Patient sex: M
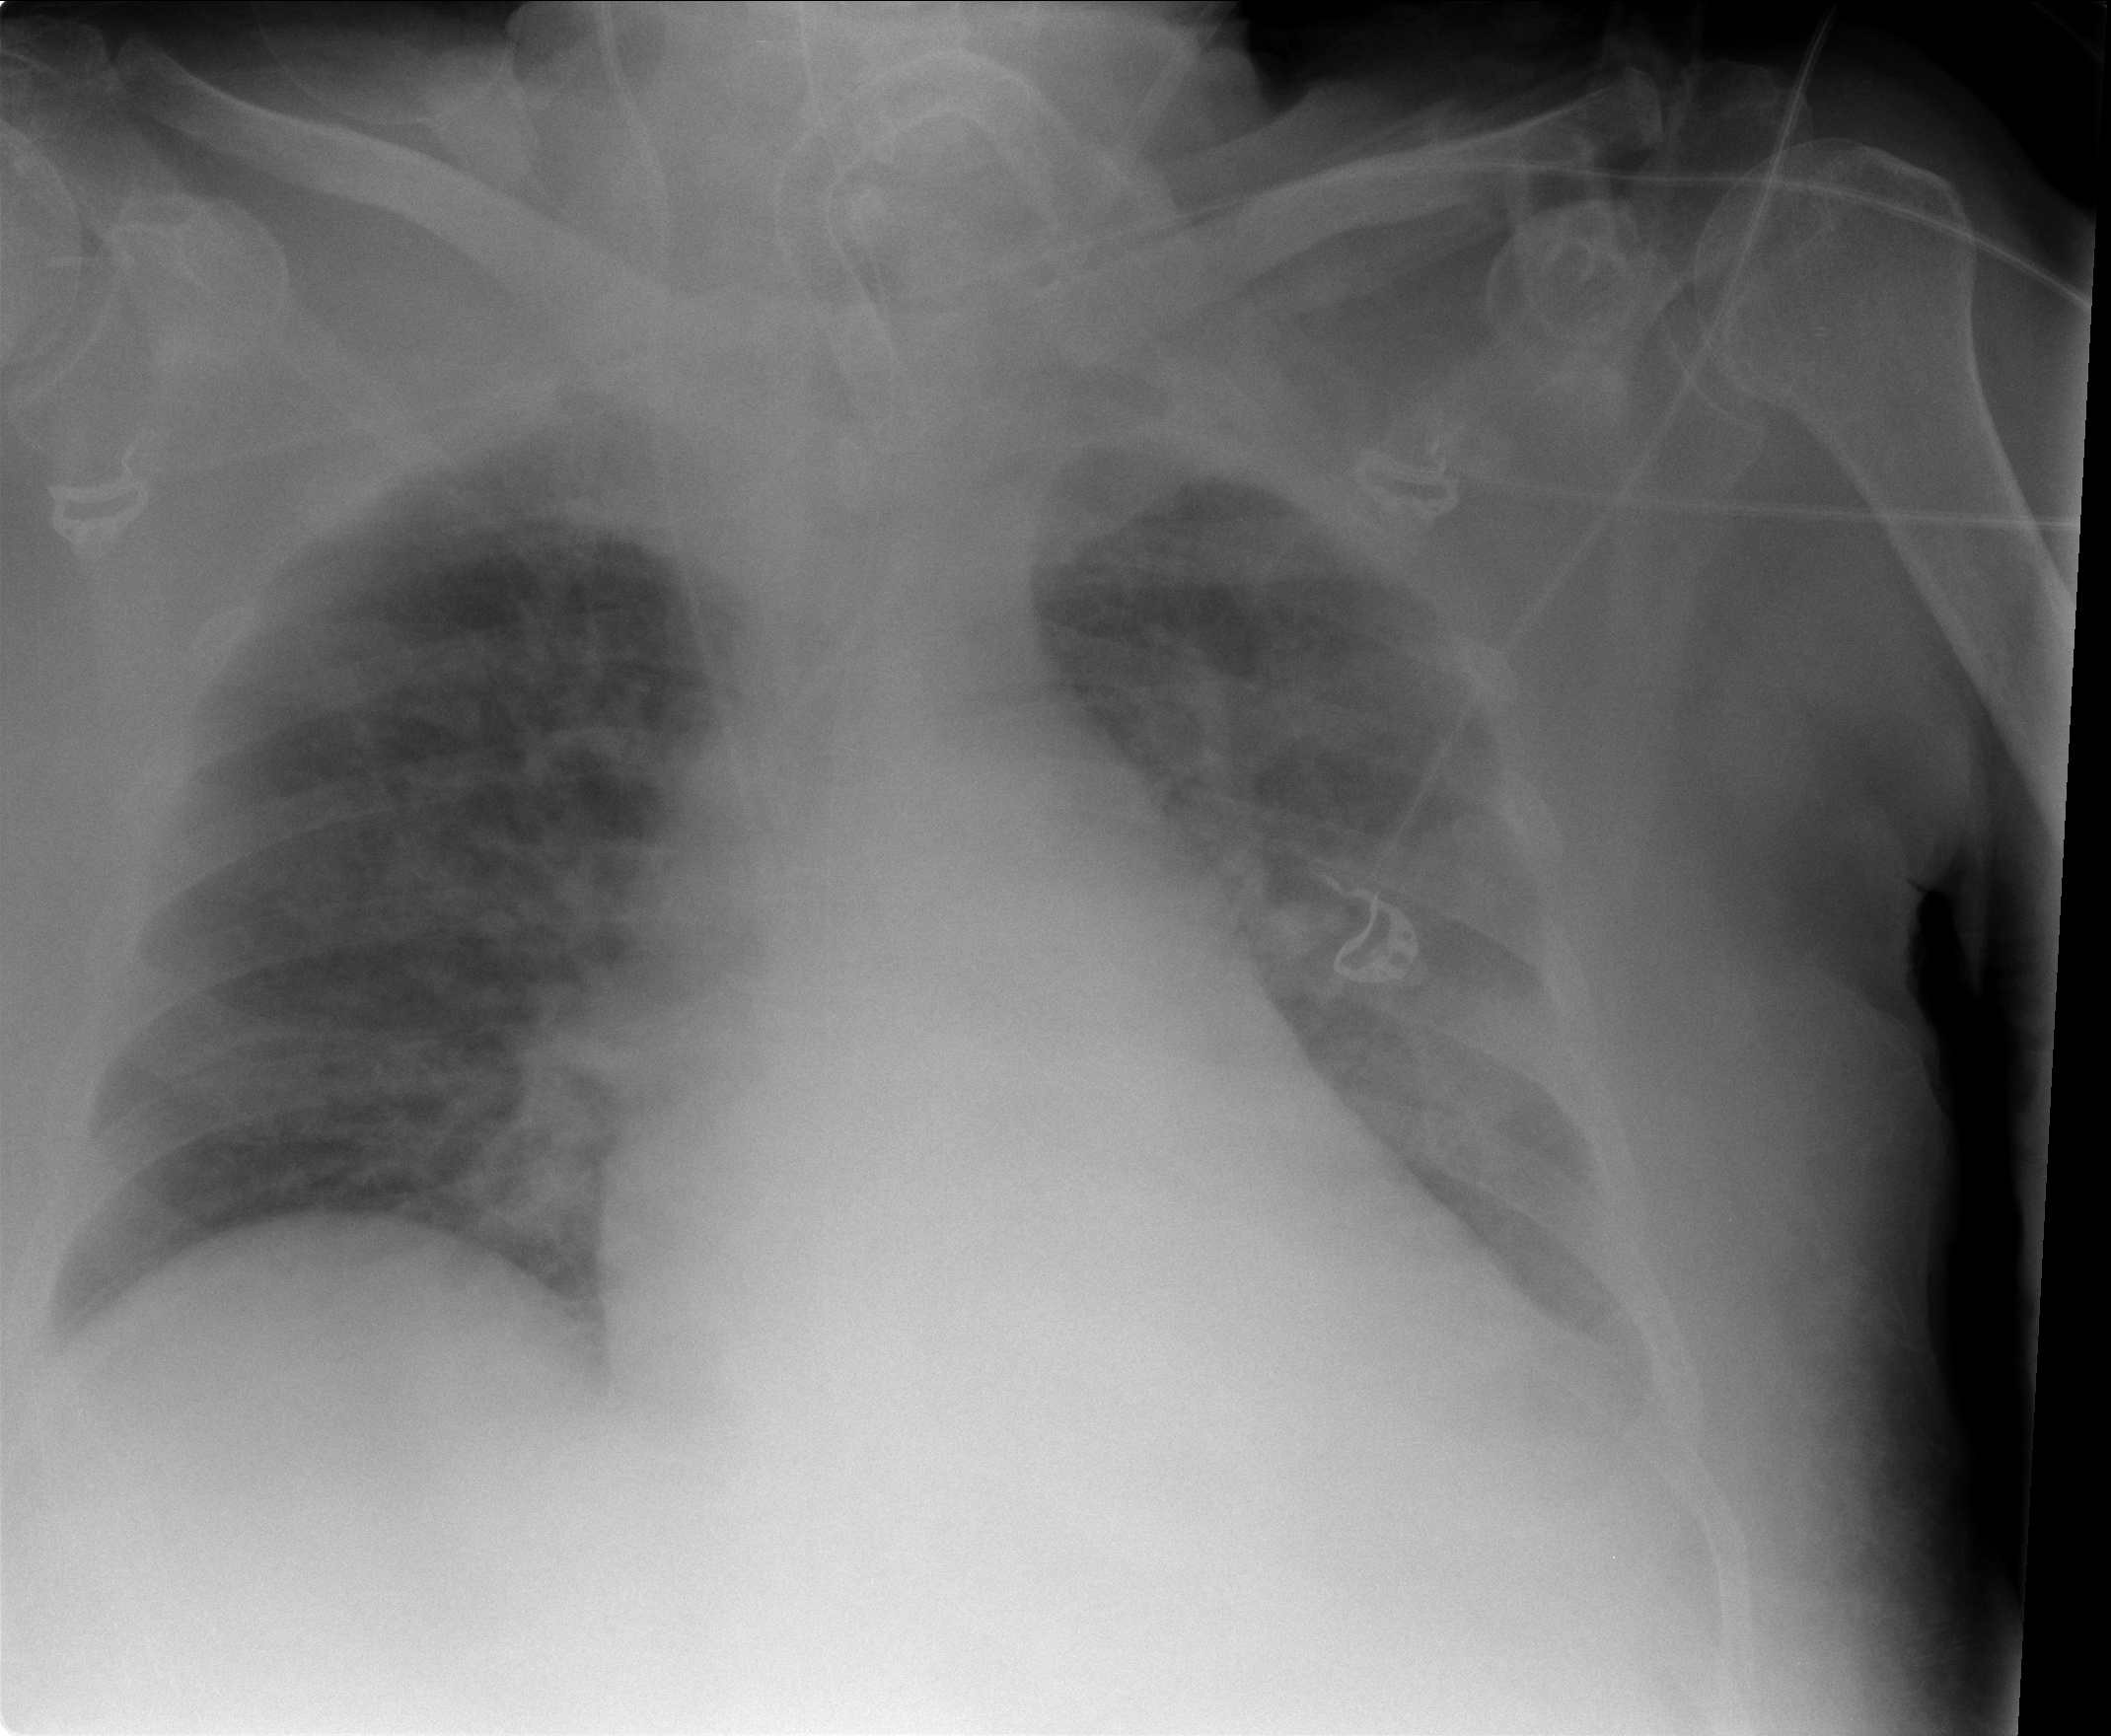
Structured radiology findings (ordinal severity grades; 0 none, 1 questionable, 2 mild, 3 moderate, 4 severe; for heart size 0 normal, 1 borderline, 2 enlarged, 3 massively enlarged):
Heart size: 2
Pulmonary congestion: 2
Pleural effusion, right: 0
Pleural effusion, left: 2
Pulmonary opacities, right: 1
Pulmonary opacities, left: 1
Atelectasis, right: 0
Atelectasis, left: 2